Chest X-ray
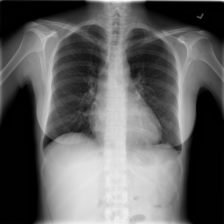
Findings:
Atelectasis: negative
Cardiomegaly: negative
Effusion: positive
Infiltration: negative
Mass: negative
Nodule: negative
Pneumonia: negative
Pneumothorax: negative
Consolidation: negative
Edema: negative
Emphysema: negative
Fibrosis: negative
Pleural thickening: negative
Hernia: negative